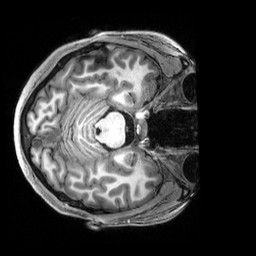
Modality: T1w
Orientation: axial
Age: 21
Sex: female
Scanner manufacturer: siemens
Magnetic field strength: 3 T
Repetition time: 2.5 s
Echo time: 0.00222 s